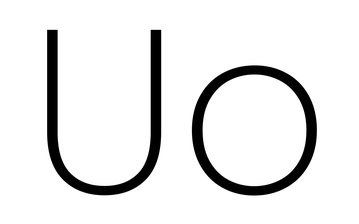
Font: Poppins-ExtraLight